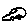
Label: car